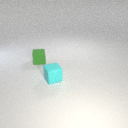
small green rubber cube behind small cyan rubber cube